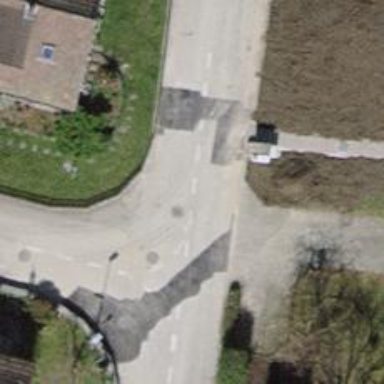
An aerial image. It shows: Path surfaced with fine gravel.